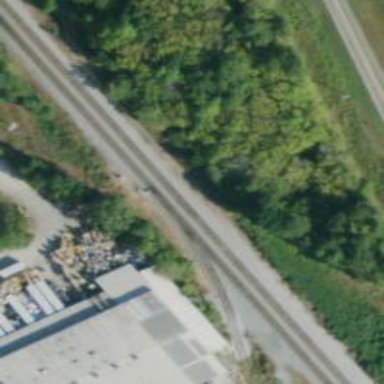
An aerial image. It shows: Railway spur junction.